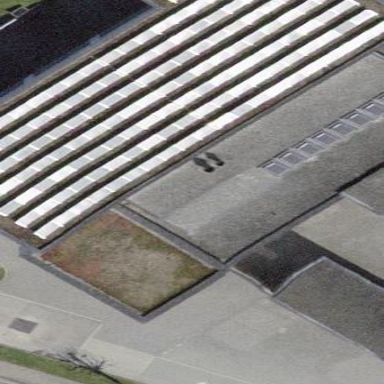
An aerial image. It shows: Solar power generator.